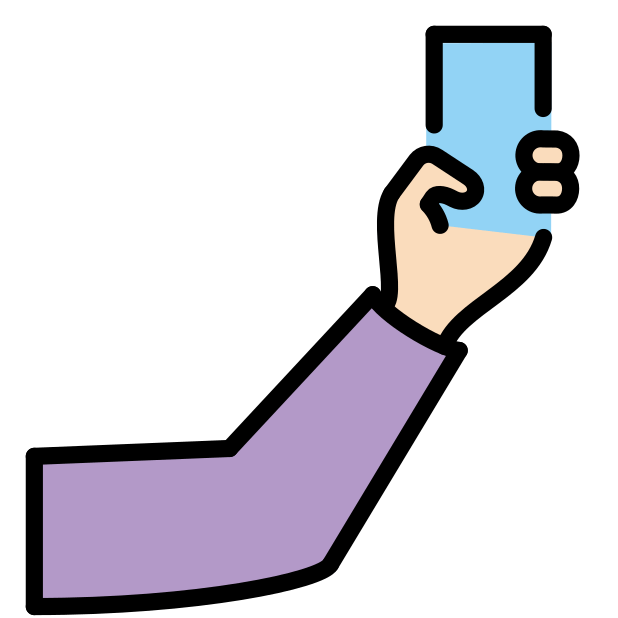
selfie: light skin tone